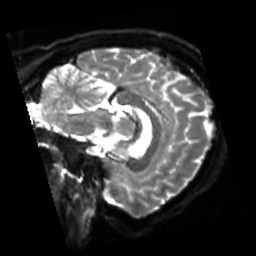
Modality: sbref
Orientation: sagittal
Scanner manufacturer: siemens
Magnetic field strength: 3 T
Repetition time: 4 s
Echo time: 0.0594 s